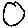
Label: circle